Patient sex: F
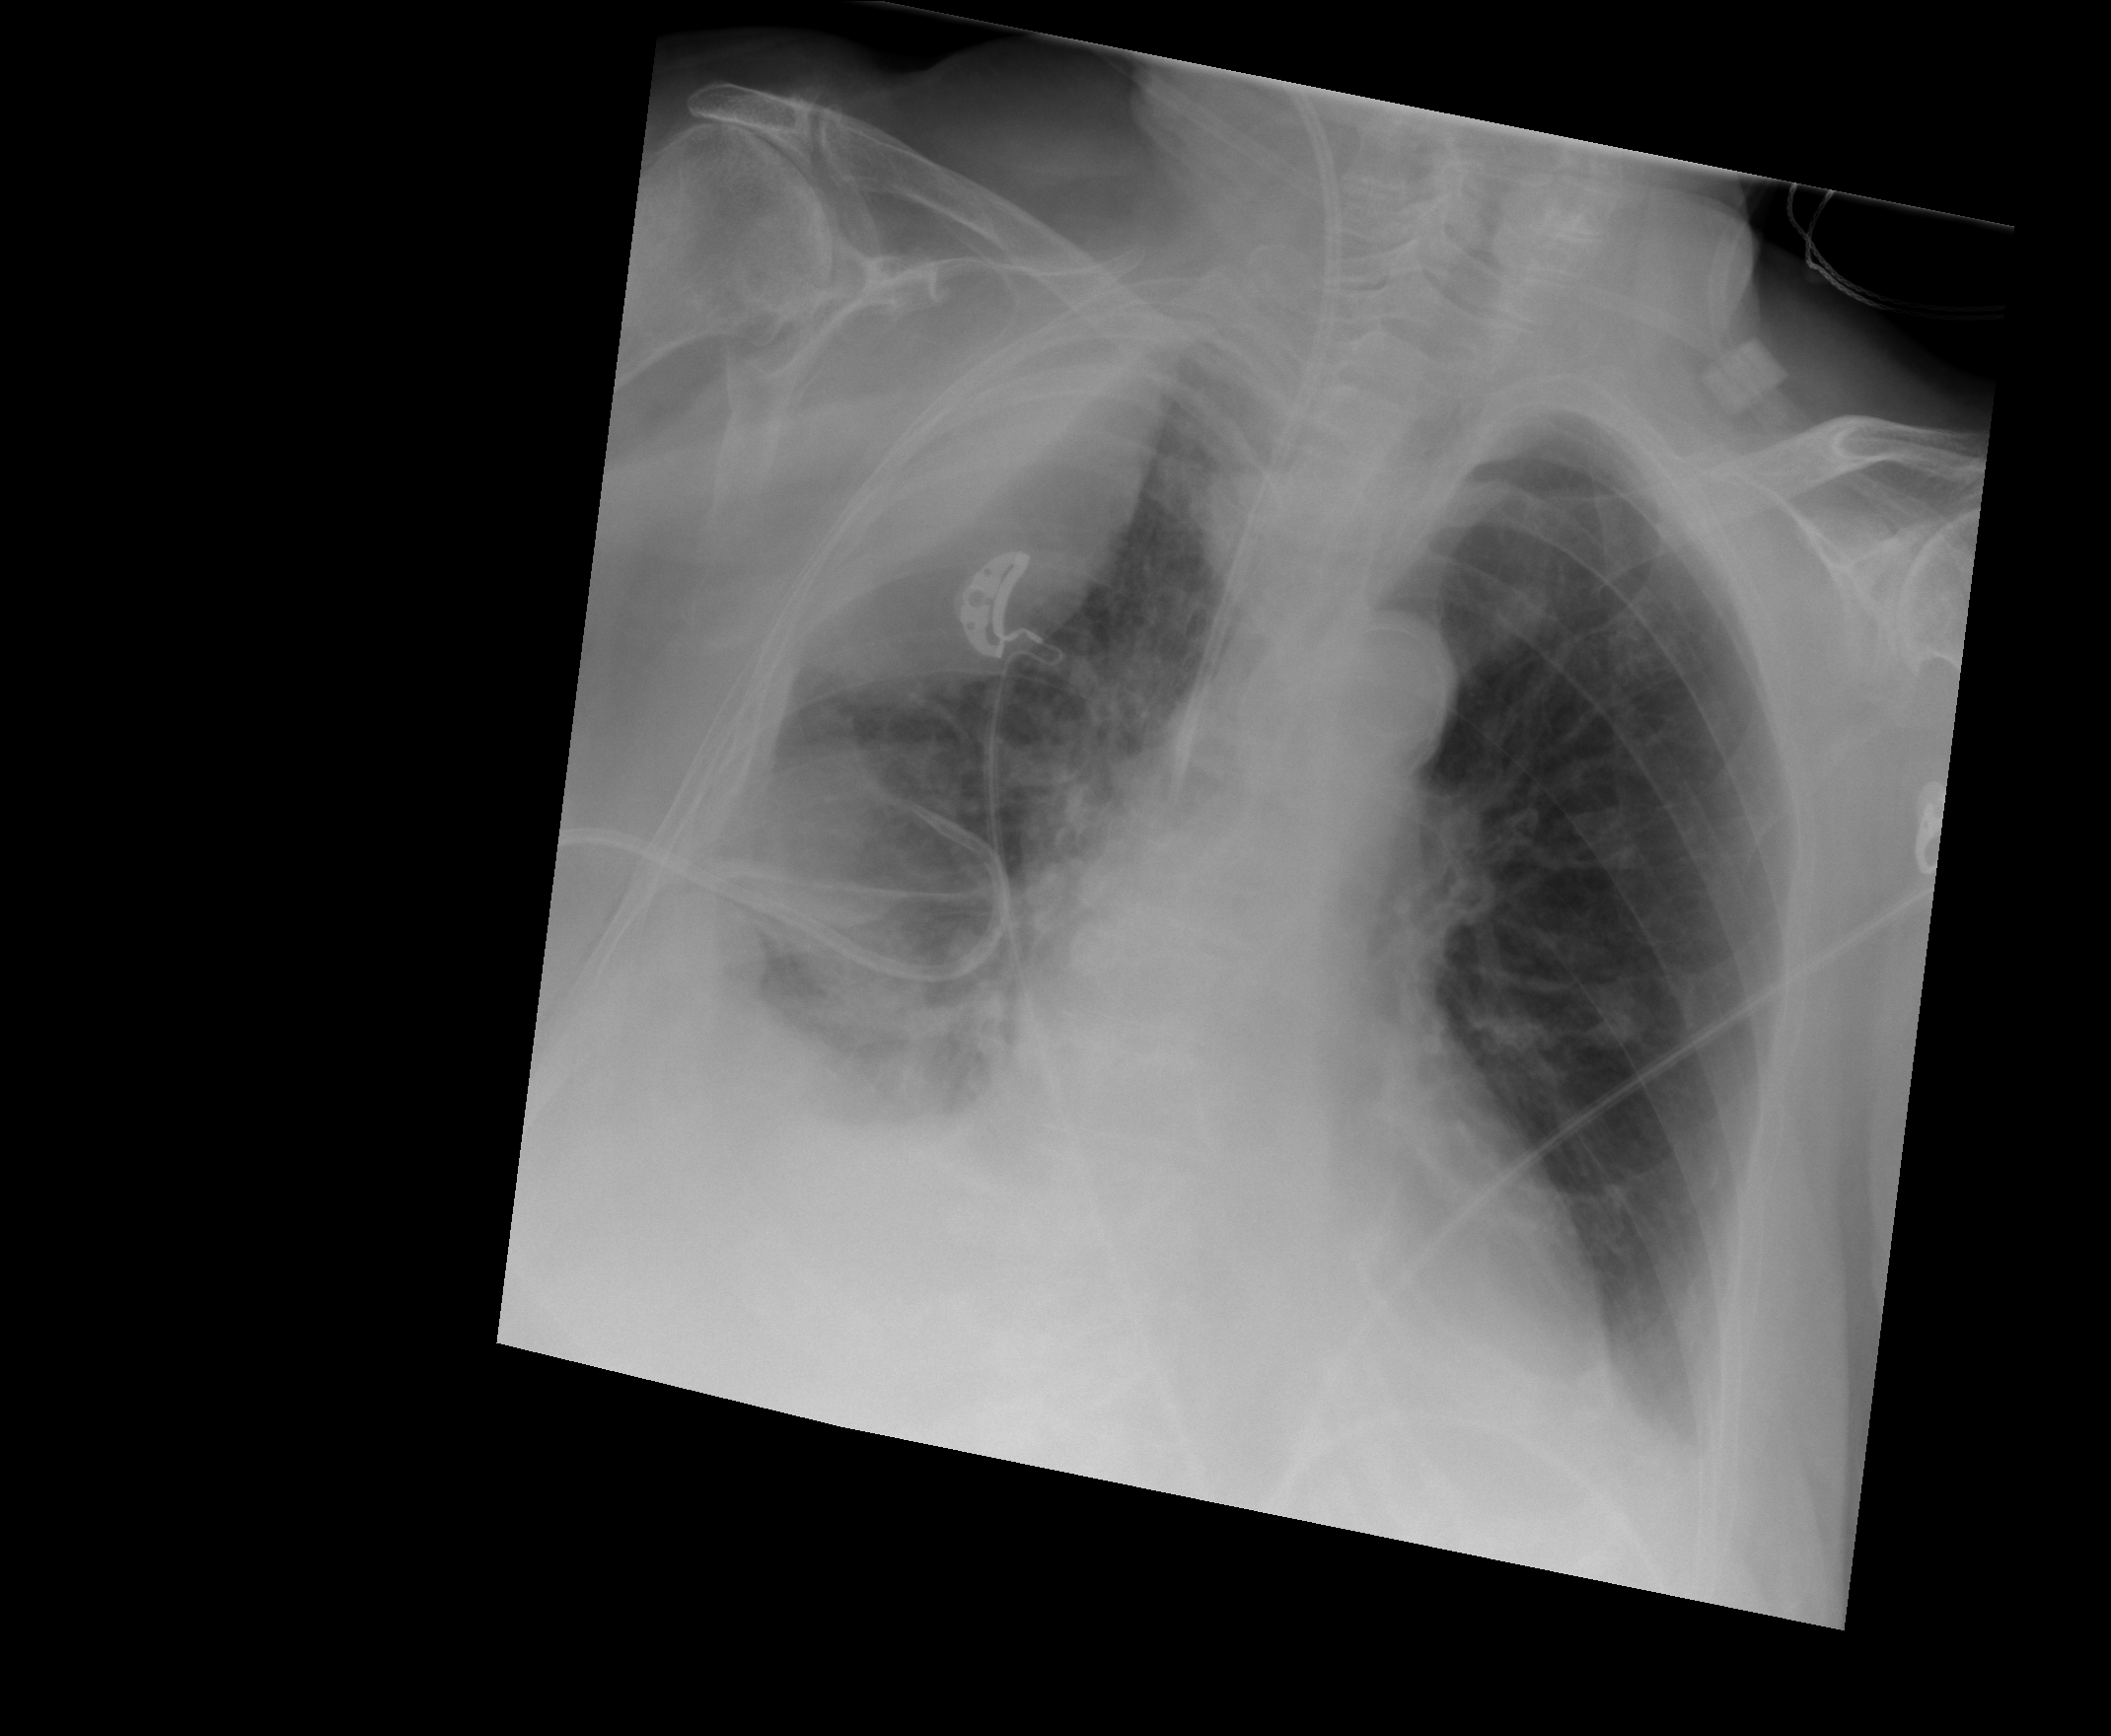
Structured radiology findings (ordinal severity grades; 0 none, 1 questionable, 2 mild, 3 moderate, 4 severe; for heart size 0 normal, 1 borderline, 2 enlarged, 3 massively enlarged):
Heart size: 0
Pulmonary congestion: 0
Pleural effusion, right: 3
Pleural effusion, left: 0
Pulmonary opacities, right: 0
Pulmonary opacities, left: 0
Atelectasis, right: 3
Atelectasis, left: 0